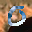
Label: 0